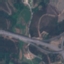
Label: Highway